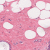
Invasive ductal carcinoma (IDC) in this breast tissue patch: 0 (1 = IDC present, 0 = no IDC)